A scalogram of one vibration snapshot from a rotating bearing is shown, computed with a continuous wavelet transform. Based on the visible evidence, which condition applies: normal, inner_race, outer_race, ball?
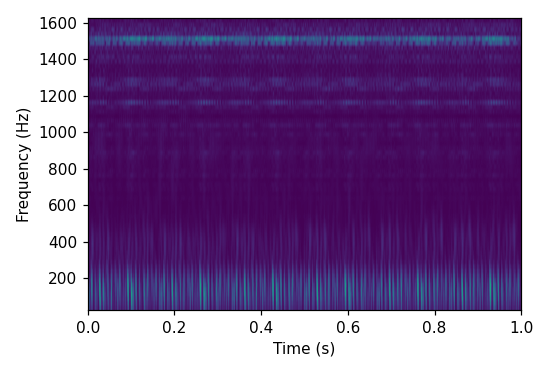
Answer: outer_race